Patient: sex F, age 68
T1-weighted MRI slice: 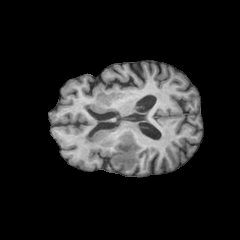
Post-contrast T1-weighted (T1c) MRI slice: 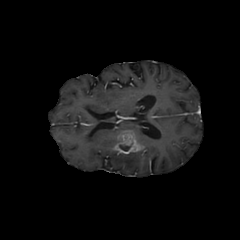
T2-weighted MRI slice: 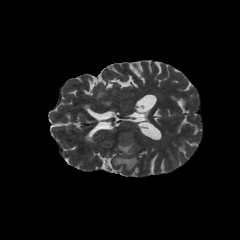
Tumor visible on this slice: yes
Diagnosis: Glioblastoma, IDH-wildtype
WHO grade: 4